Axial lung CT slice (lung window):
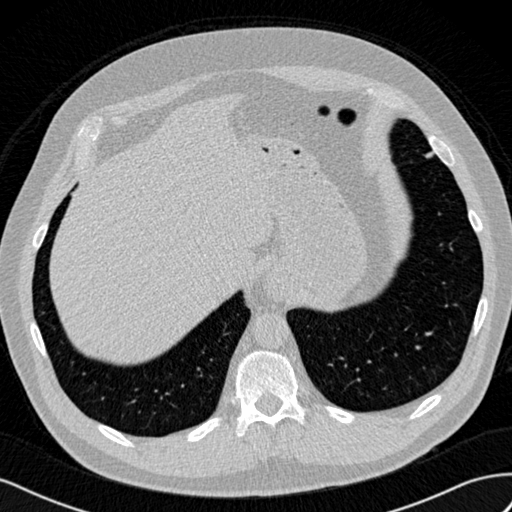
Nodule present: no